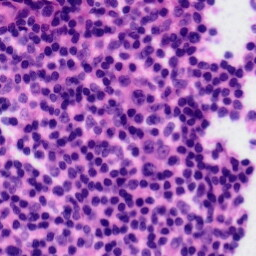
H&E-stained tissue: Tonsil